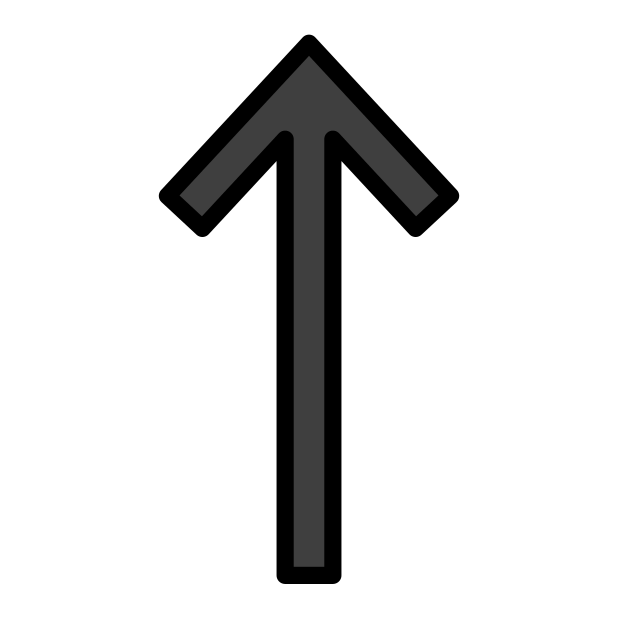
up arrow